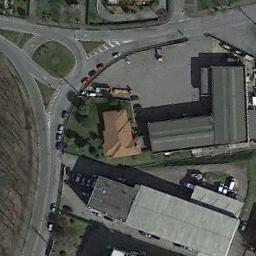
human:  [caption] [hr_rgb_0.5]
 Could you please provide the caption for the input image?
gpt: The roundabout is on the bare land next to buildings .

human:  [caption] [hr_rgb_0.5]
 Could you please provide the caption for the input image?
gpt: There are some buildings around the roundabout, And many cars are parked on both sides of the road next to the roundabout .

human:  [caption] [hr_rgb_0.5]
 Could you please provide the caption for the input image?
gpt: Several buildings are next to the roundabout .

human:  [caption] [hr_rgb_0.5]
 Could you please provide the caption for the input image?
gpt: The roundabout with three exits and entrances is next to some buildings .

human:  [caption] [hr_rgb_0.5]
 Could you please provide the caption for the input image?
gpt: There are some buildings beside the roundabout .